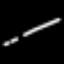
Label: line